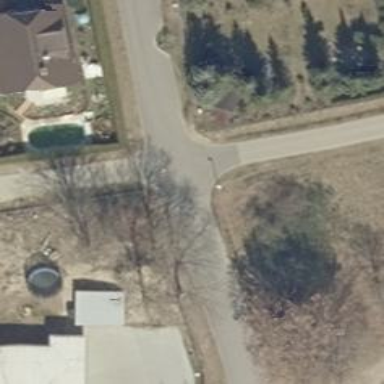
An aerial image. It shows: Residential road with asphalt surface.